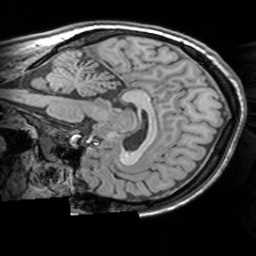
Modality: T1w
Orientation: sagittal
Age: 28
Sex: female
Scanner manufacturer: siemens
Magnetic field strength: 3 T
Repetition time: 1.63 s
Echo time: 0.00311 s